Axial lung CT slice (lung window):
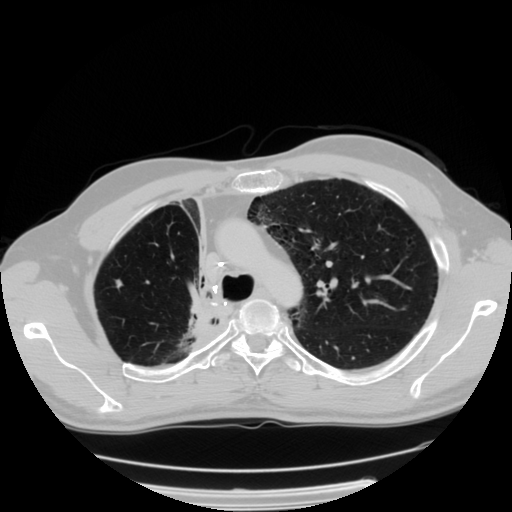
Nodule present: yes
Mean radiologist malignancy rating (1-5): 2.75